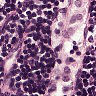
Metastatic tissue present: no